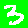
Digit: 3